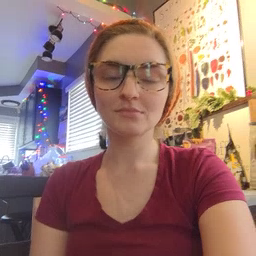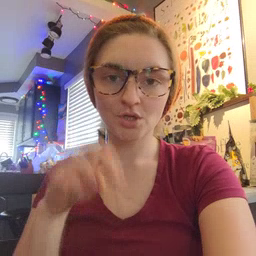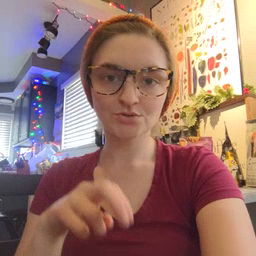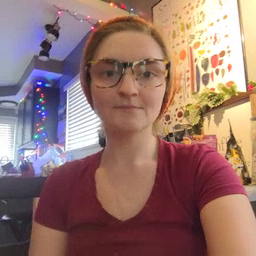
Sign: chair